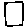
Label: square